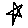
Label: star